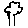
Label: tree